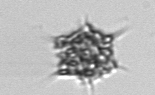
Label: Dictyocha